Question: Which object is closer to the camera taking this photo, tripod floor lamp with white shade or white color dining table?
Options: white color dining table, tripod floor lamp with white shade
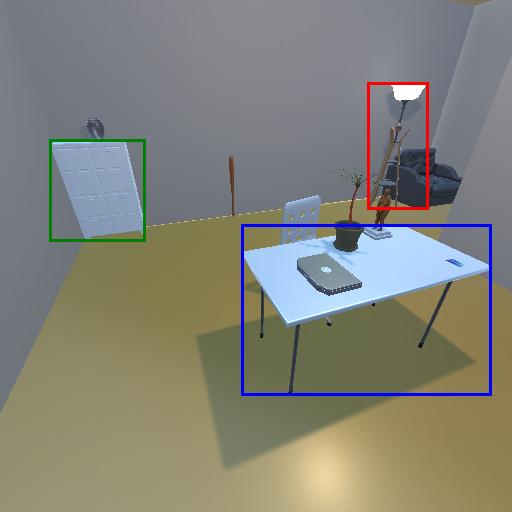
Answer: white color dining table